Question: I have the id of an artist and I'd like to know all the albums released by this artist.

'''
SELECT album_name
FROM albums AS a,
tracks AS t,
produced AS p
WHERE p.produced_track = t.track_id
AND t.track_album = a.album_id
AND p.produced_artist = "17"
'''
As an album has many tracks, my result will show a couple of time the same album. In order to make a discography, I'd like to have all the albums from an artist.
Is there a way to do that in MySQL ?
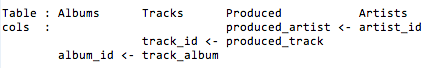
Answer: Just use 'SELECT DISTINCT' as:
'''
SELECT DISTINCT album_name
FROM albums AS a,
tracks AS t,
produced AS p
WHERE p.produced_track = t.track_id
AND t.track_album = a.album_id
AND p.produced_artist = "17"
'''
This should do it...